Field crop: maize
Growth stage: 2
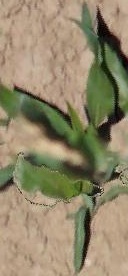
Species: maize